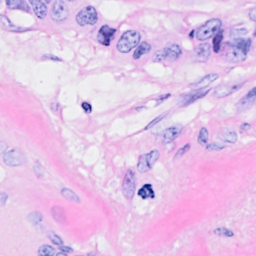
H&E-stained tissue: Breast